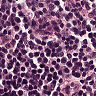
Metastatic tissue present: no